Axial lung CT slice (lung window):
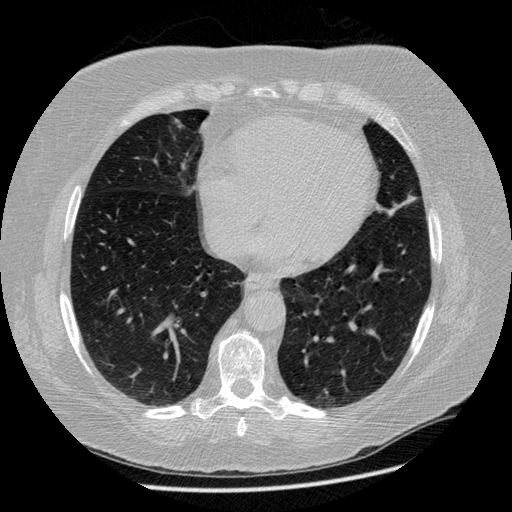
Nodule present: no